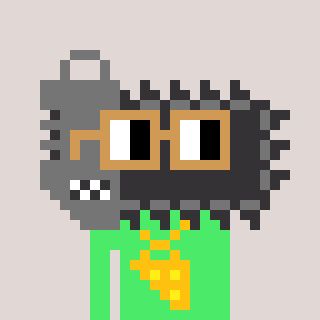
a pixel art character with square brown glasses, a chainsaw-shaped head and a teal-colored body on a warm background